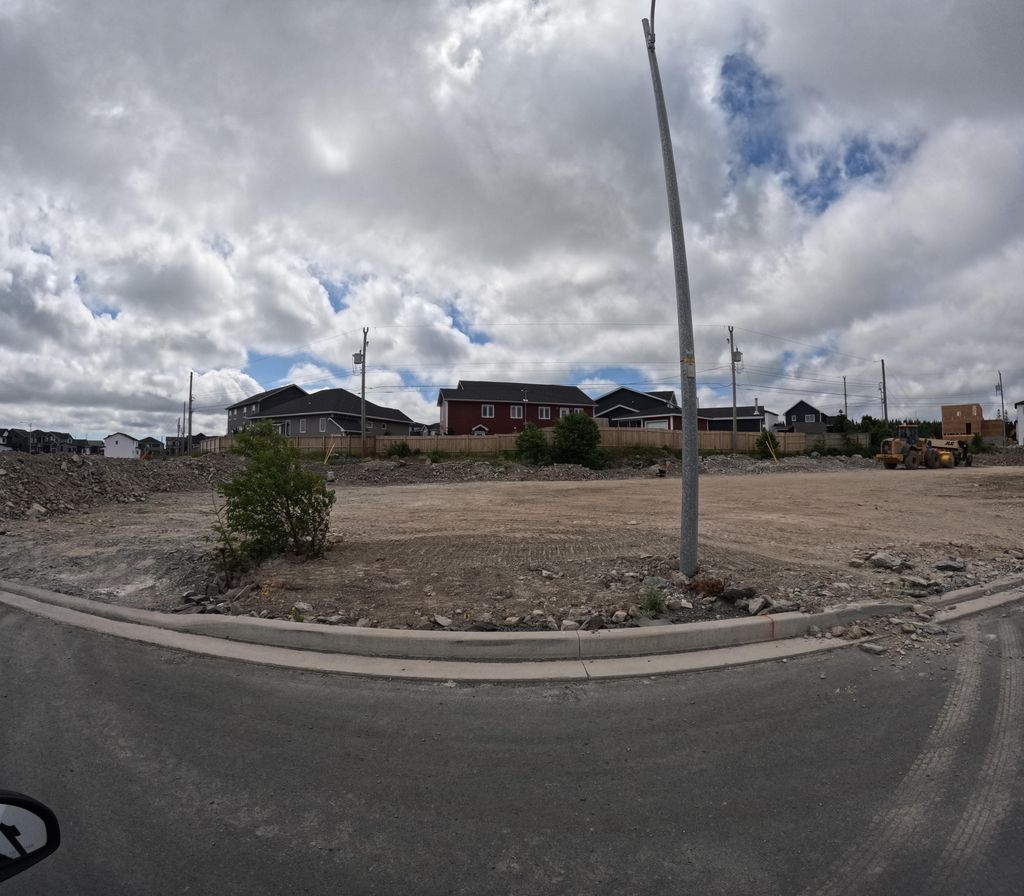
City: st_johns